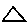
Label: triangle